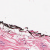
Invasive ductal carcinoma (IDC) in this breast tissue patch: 0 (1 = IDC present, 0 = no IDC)